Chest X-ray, PA view. Patient: 59 years old, sex M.
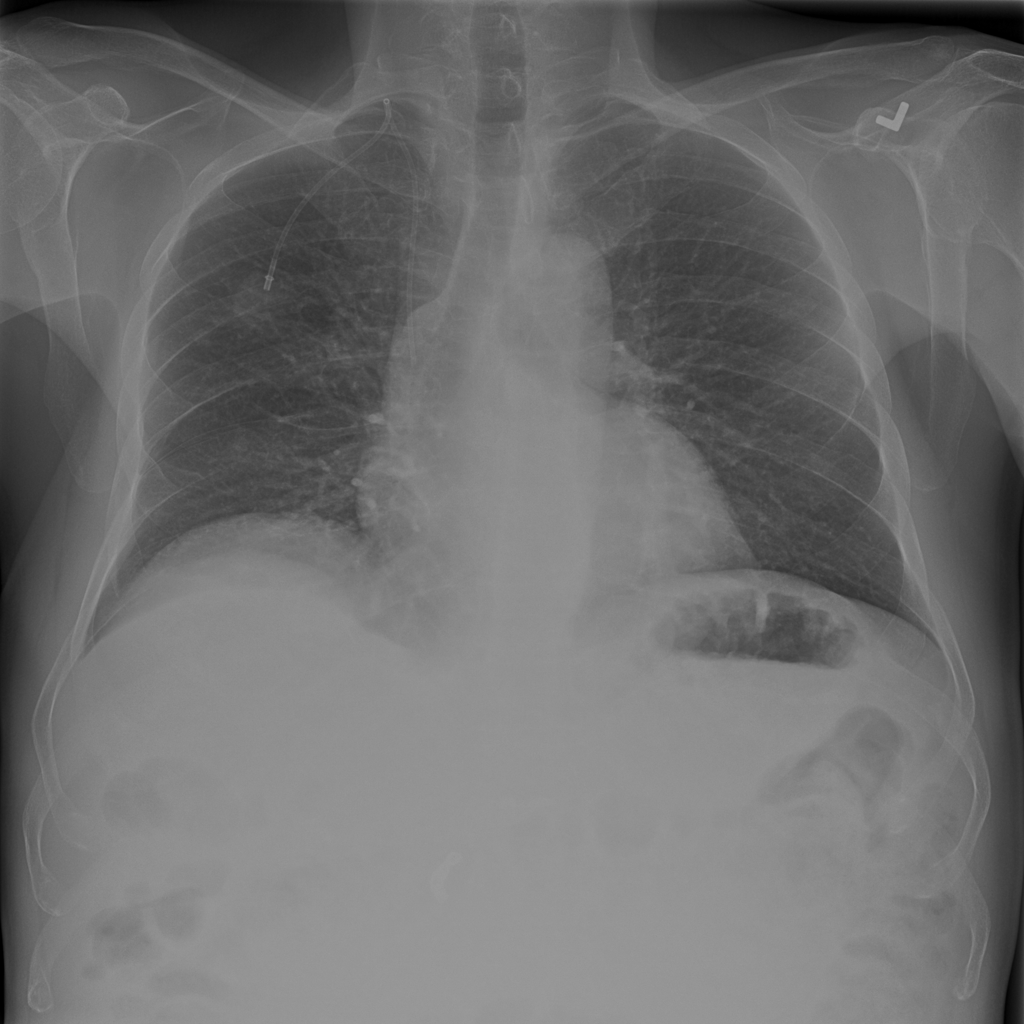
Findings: No Finding